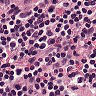
Metastatic tissue present: no